Найдите период малых радиально симметричных колебаний кольца, состоящего из $n$ одинаковых коротких невесомых пружинок жёсткостью $k$, соединяющих $n$ точечных масс $m$ (см. рисунок).  Считайте, что $n\gg 1$.
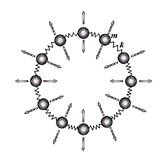
Решение: Кинетическая энергия колебаний$$E_{k}=n\frac{mv^{2}}{2}=n\frac{mx^{'2}}{2}=\frac{\alpha x^{'2}}{2}, \text{ где } \alpha=nm.$$Потенциальная энергия колебаний$$E_{p}=\frac{(k/n)(\Delta l)^{2}}{2}=\frac{(k/n)(2\pi x)^{2}}{2}=\frac{(4\pi^{2}k/n)\cdot x^{2}}{2}=\frac{\beta x^{2}}{2},$$где $\beta = 4\pi ^{2}k/n$. Циклическая частота $$\omega^{2}=\beta/\alpha=4\pi^{2}k/n^{2}m.$$Период колебаний$$T=2\pi/\omega=n\sqrt{m/k}.$$
Ответ: $$T=n\sqrt{m/k}.$$
Темы:
T, Жаутыковские